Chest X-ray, AP view. Patient: 71 years old, sex M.
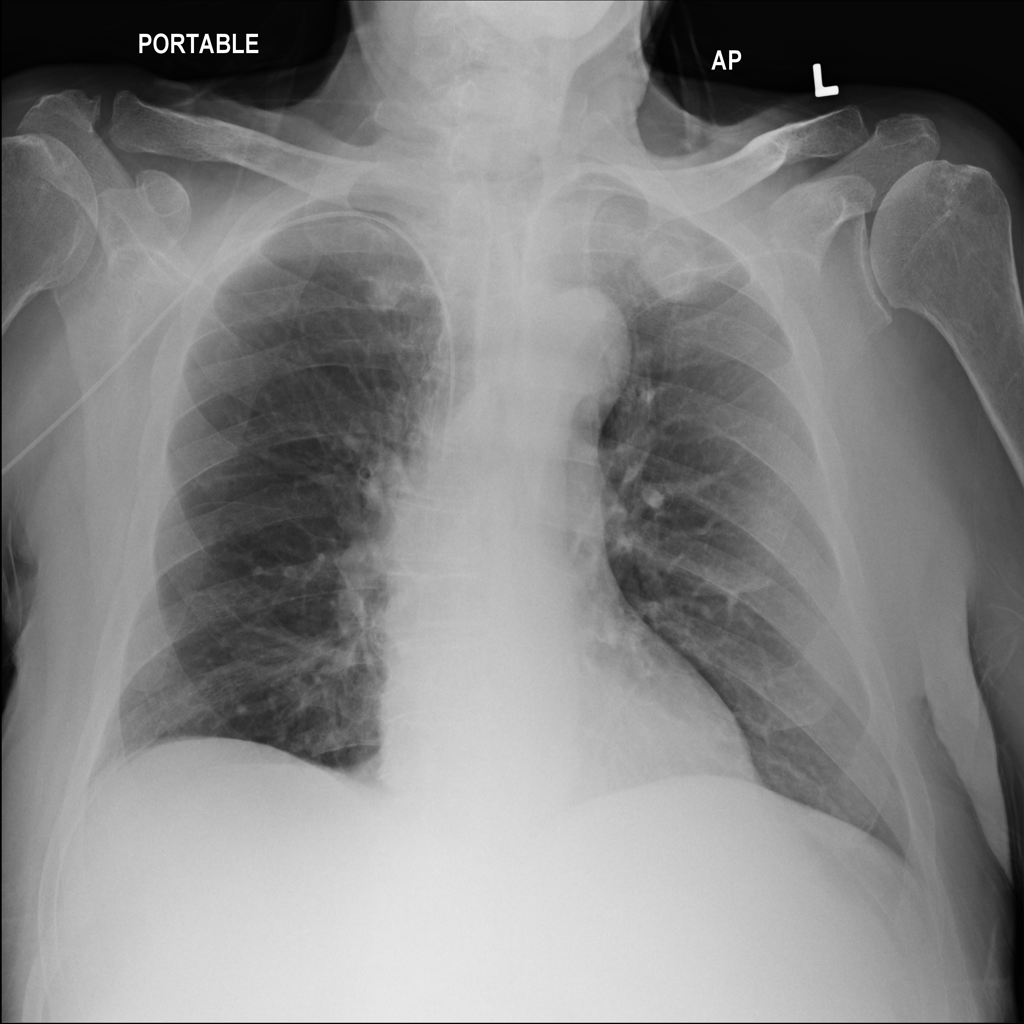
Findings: No Finding